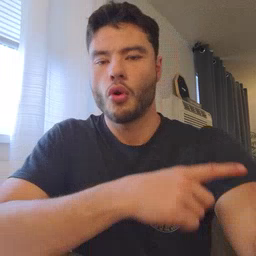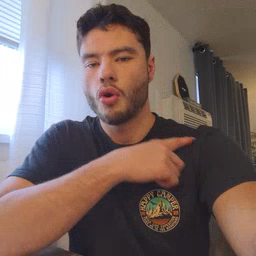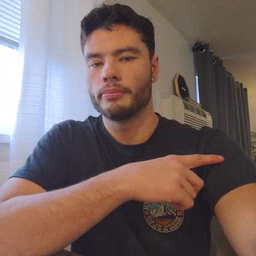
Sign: arm